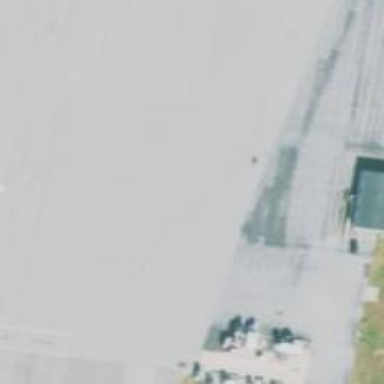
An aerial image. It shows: Image of taxiway at airport.